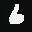
Label: 6